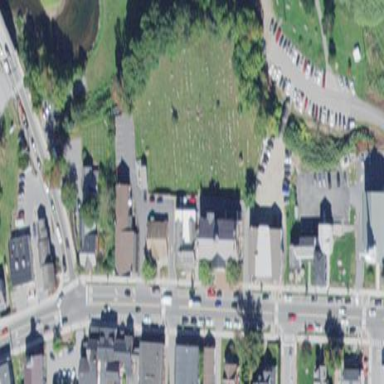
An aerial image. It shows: Graveyard.